Lunar surface albedo tile
Center latitude: 16.612
Center longitude: 17.351
Resolution (meters per pixel, mean): 185.68
Tile area (km^2): 36020.69
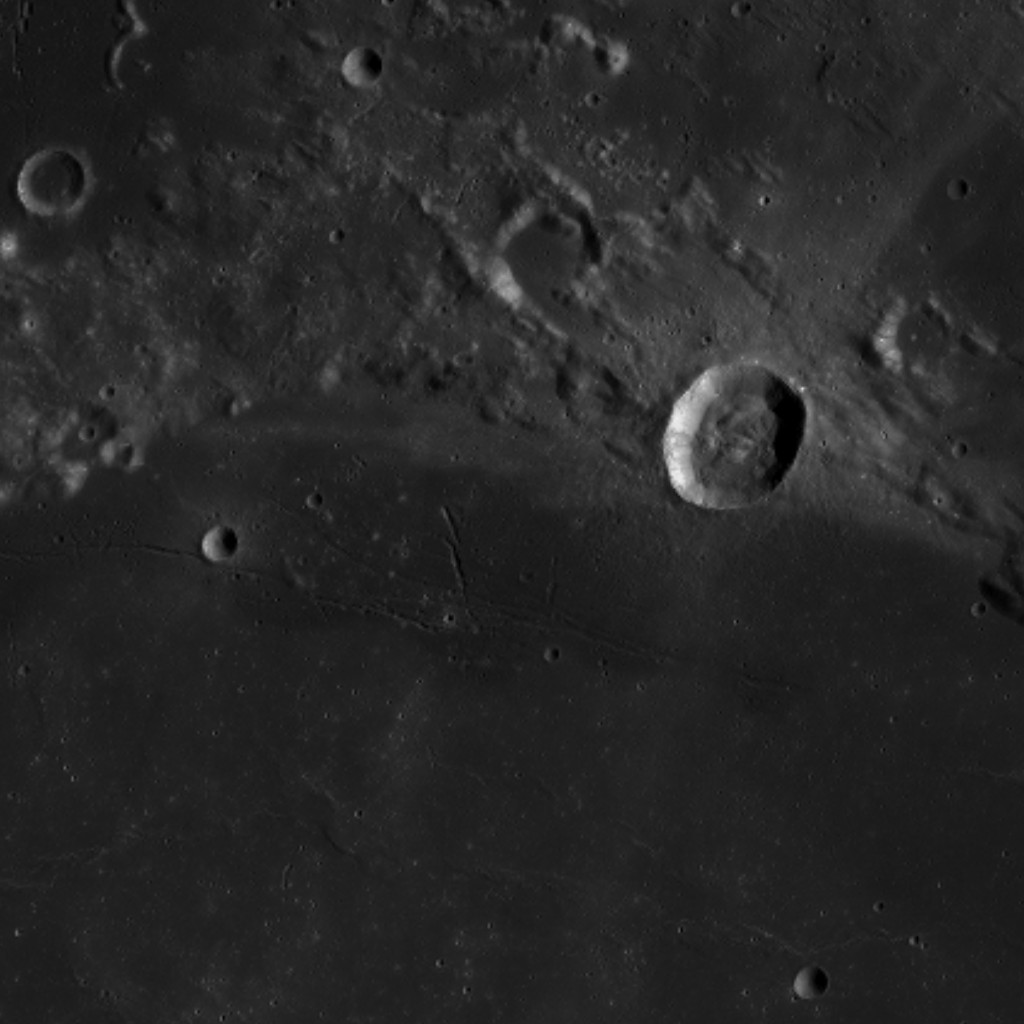